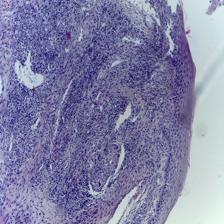
Diagnosis: OSCC